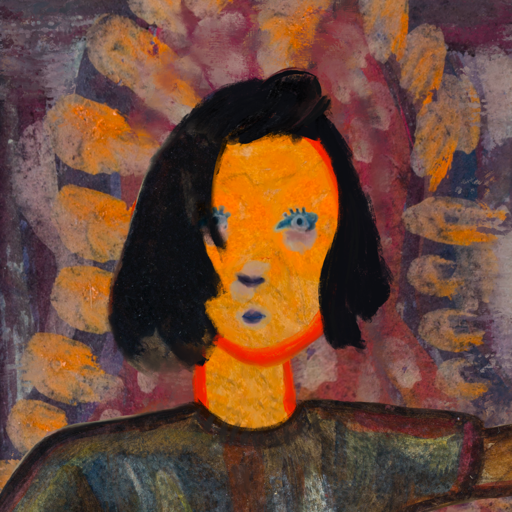
Background: Doll, Head And Neck Front: Sisters, Face Front: Hill_Girl, Bust: Mosgoul, Hair Front: Mosgoul, Head Accessory: Blank, Second Necklace: Blank, Necklace: In_The_Sun, Baby: Blank